The picture encodes a bearing's raw vibration samples as pixel intensities in a 2-D grid. Diagnose the bearing from this image, choosing from: normal, inner_race, outer_race, ball.
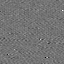
Answer: inner_race